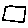
Label: square